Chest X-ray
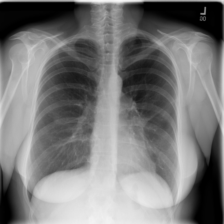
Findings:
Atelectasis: positive
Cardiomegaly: negative
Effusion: negative
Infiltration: negative
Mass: negative
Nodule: negative
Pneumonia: negative
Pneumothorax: negative
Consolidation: negative
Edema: negative
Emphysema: negative
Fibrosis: negative
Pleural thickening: negative
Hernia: negative